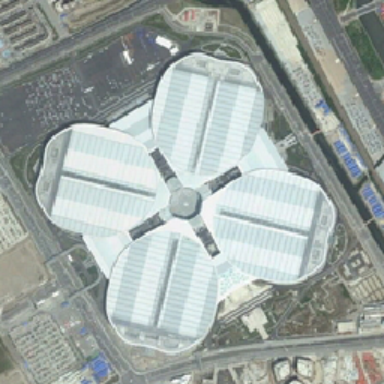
Several parking spaces surrounded the white building like flowers .